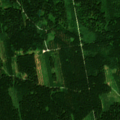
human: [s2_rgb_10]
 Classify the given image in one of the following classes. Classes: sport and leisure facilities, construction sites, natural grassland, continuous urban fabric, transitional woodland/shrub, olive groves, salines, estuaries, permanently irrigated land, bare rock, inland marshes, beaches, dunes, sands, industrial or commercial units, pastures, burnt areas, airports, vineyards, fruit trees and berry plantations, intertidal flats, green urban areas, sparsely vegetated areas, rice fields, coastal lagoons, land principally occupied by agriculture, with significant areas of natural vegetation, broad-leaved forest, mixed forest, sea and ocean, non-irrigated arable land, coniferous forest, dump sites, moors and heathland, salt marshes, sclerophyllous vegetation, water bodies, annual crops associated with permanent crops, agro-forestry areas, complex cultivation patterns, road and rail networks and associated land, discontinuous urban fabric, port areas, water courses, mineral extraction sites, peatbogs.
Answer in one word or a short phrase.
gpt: coniferous forest